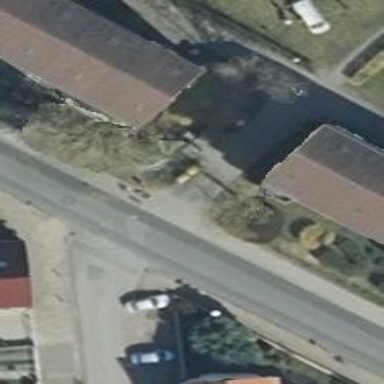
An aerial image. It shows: Paved footway.